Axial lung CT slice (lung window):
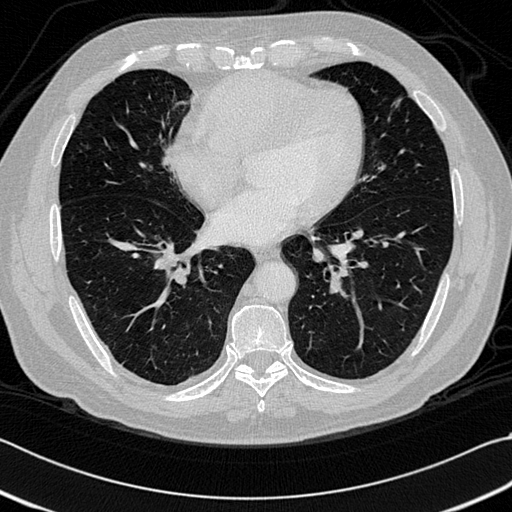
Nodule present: no